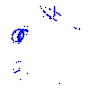
Particle: proton